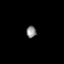
Tissue: skin
Cell type: Epithelial cells
Senescence score: 0.2381
Nuclear area (px): 117
Mean DAPI intensity: 134.333